Question: The problem I encountered in using GCC is that I cannot use the command 'make' to build my program because some files contain the paths of their actual location.
Say I have a file named "machine.h", its content is 'target-pisa/pisa.h'. At the same time, in the same working directory, I have a folder named "target-pisa", in which there is a file named "pisa.h"; the actual code of the header file "machine.h" is actually inside the file "pisa.h", which is inside the folder named "target-pisa" located in the same working directory as "machine.h".
Assume for some reason I cannot simply copy and paste the code from "pisa.h" to "machine.h"; that is, I have to stick with what is provided by the prof. The 'make' command does not work in this case in my laptop because it cannot interpret 'target-pisa/pisa.h' as a directory path and open the actual header file "pisa.h" according to the path 'target-pisa/pisa.h' provided in the file "machine.h". Instead, git bash interprets 'target-pisa/pisa.h' as C code (if I am not mistaken); see the figure below.

Some additional info that may be helpful:
In 'machine.h', there is only one line of code as shown below:
'target-pisa/pisa.h'
I have checked that almost all '.c' files in the working directory have '#include "machine.h"'.
How can I solve this problem? Please help, I have been stuck in this for a long time. By the way, my friend also used git bash to do this lab and this problem doesn't happen to him.
I tried to reinstall git bash in order to see if the problem can be solved, but it didn't.
All in all, I want to build the program successfully by using 'make' command in git bash.
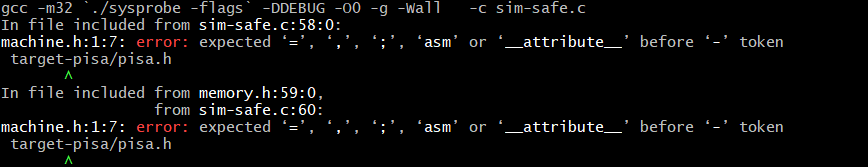
Answer: 'machine.h' needs to have an '#include' directive to tell the compiler to pull in the nested header.
'''
#include "target-pisa/pisa.h"
'''
Just writing 'target-pisa/pisa.h' by itself isn't valid C code.